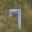
Label: 7